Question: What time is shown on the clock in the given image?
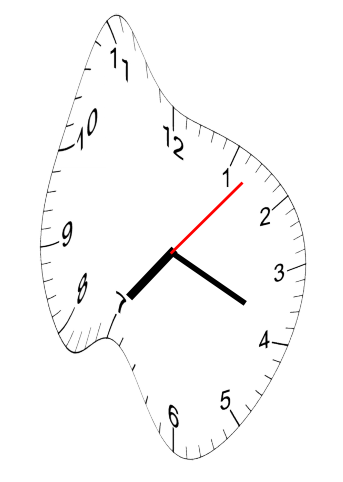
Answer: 07:19:07